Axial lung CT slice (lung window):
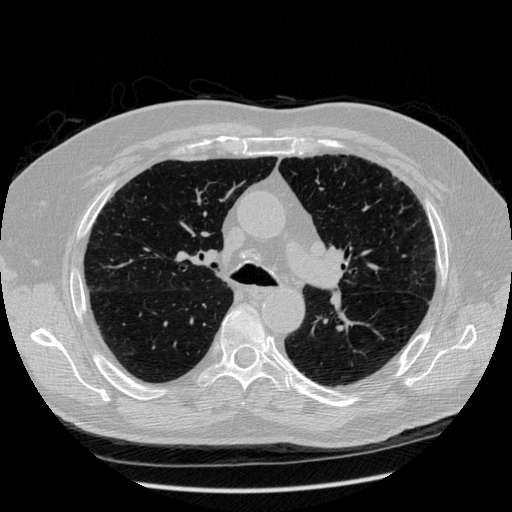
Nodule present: no